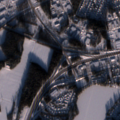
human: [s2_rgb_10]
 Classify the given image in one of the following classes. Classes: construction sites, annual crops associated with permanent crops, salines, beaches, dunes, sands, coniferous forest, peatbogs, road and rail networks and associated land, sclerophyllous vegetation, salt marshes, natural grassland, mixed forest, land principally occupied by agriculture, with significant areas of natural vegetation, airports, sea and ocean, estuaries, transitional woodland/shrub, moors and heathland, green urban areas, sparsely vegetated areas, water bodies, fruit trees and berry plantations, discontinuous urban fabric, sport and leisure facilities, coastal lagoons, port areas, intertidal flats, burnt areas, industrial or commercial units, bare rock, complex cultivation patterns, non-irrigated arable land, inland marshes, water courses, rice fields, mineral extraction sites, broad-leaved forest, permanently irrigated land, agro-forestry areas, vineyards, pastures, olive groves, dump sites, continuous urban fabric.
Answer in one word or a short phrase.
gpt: discontinuous urban fabric, industrial or commercial units, non-irrigated arable land, mixed forest, water bodies